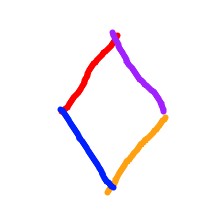
Shape: rhombus